Question: I have a table with 14 td within tr. After the first row(tr) I want to add dynamic row(tr) and div within tr using jquery. That dynamically added tr and div will have other table with some data. Now what happens is that whole table (dynamically added) fits in first td of the dynamically added row. I don't want this, I want it to be stretched throughout the page (means fit in dynamically added tr). How do you do that?

In the image you can see how the whole table in fitted within first td
I am adding dynamic tr and div inside tr like this
'''
$('#'+row_id).after('<tr><div id="trip_detail_id"></div></tr>');
'''
where 'row_id' is the id of the tr.
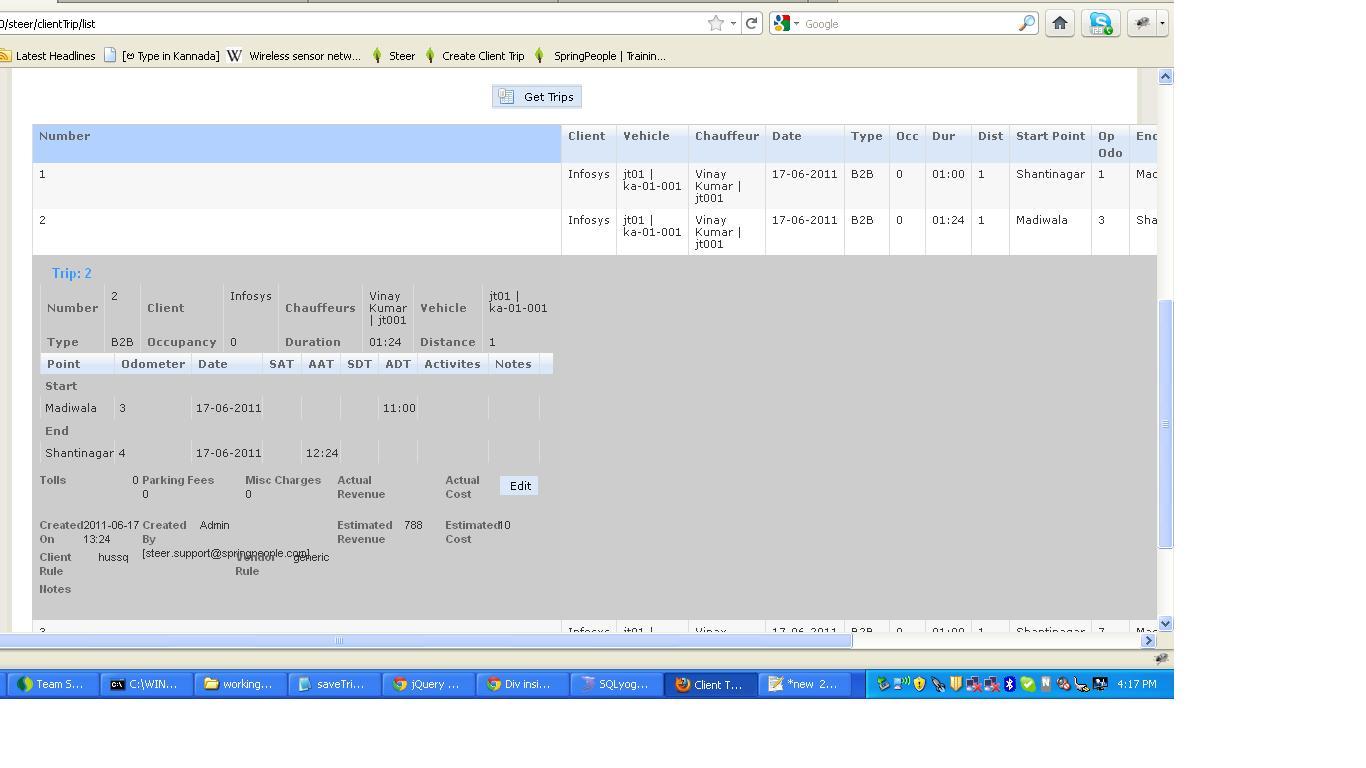
Answer: You have to wrap your '<div>' within a '<td>' with a colspan over all columns.
'''
var row = $('#'+row_id);
row.after('<tr><td colspan="'+ row.children().length +'"><div id="trip_detail_id"></div></td></tr>');
'''
The code would be a bit more complicated, if you already use colspan for '<td>'s in a row. Then you have to iterate thru all children and check for colspan attribute, to get the correct column count.